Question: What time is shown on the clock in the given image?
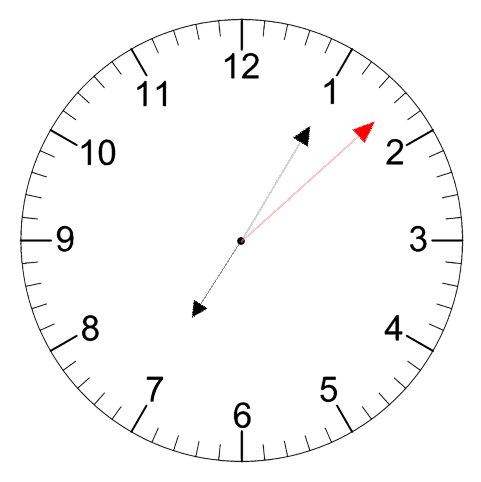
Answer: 07:05:08